Question: This doesn't compile:
'''
class ViewController: NSViewController, NSTableViewDataSource, NSTableViewDelegate {
let fileManager = NSFileManager.defaultManager()
let dir: NSURL? = NSURL.fileURLWithPath("/Users/wilfred/")
var error: NSError? = nil
var folderContents: [NSURL]? = fileManager.contentsOfDirectoryAtURL(dir!, includingPropertiesForKeys: nil, options: NSDirectoryEnumerationOptions(), error: &error) as [NSURL]?
'''
... but this does:
'''
class ViewController: NSViewController, NSTableViewDataSource, NSTableViewDelegate {
let fileManager = NSFileManager.defaultManager()
let dir: NSURL? = NSURL.fileURLWithPath("/Users/wilfred/")
var error: NSError? = nil
var folderContents: [NSURL]? = nil
override func viewDidLoad() {
super.viewDidLoad()
self.folderContents = fileManager.contentsOfDirectoryAtURL(dir!, includingPropertiesForKeys: nil, options: NSDirectoryEnumerationOptions(), error: &error) as [NSURL]?
}
'''
And notice that I only took the block for initialising 'folderContents' from the declaration block and copied it over to the 'viewDidLoad()' block. Why!?!?!
The error I'm getting is:

... which seems bogus to me.
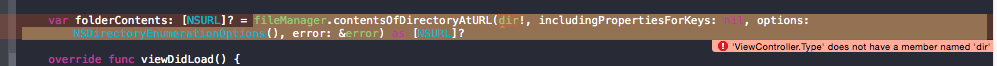
Answer: Properties are initialized before self is created, so when you want to get 'fileManager' in 'folderContents', which is self.fileManager, self is not existing, so you can't get any property of self.
If you for example override the init method of any class, put a breakpoint in there and breakpoint to the properties, execute the code, you can see that the properties reached first, not the init.